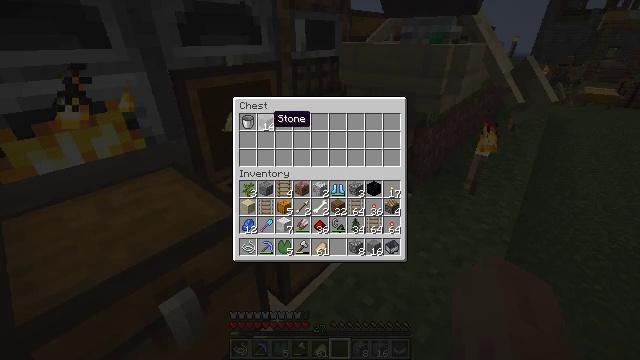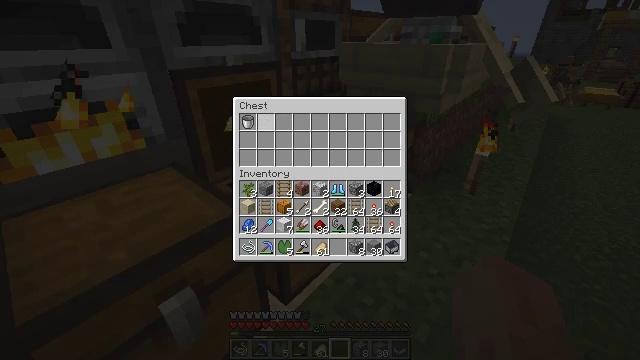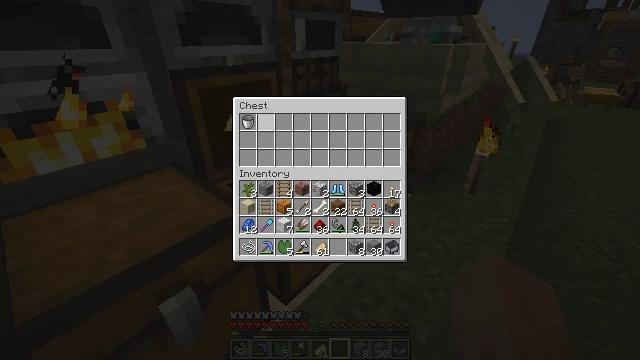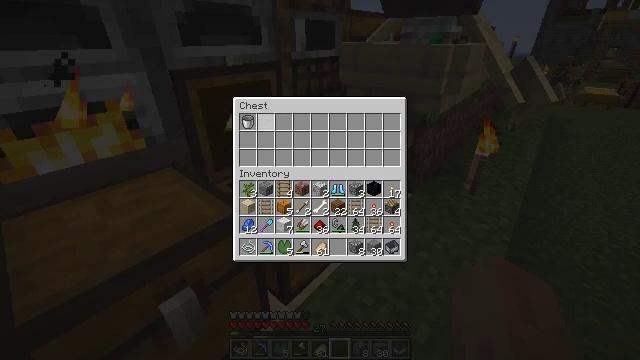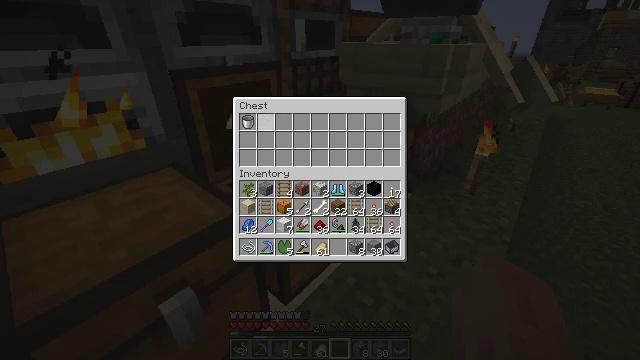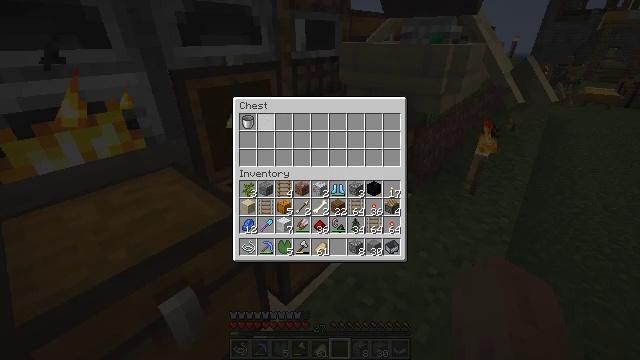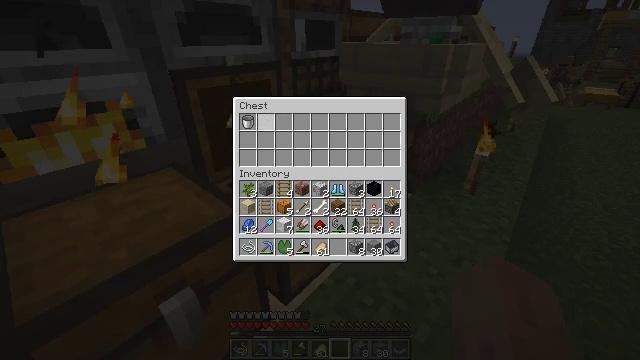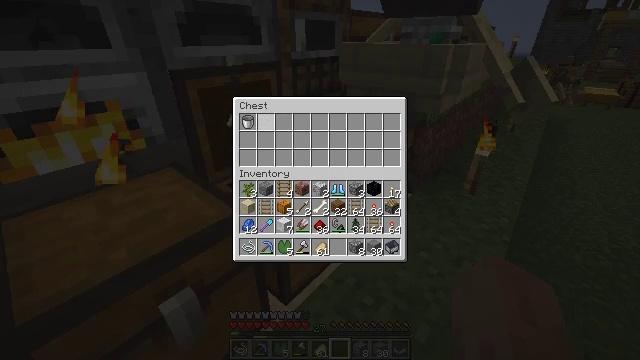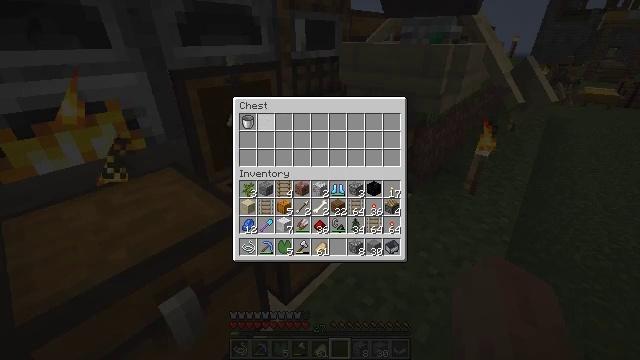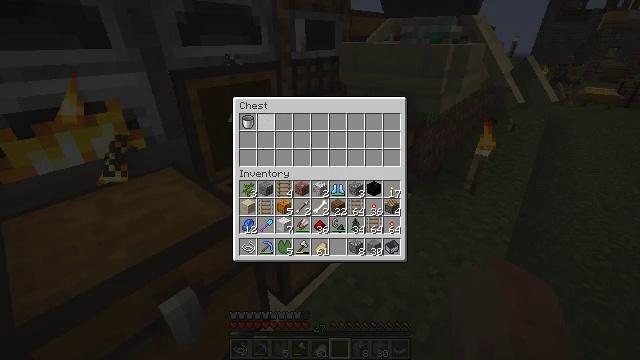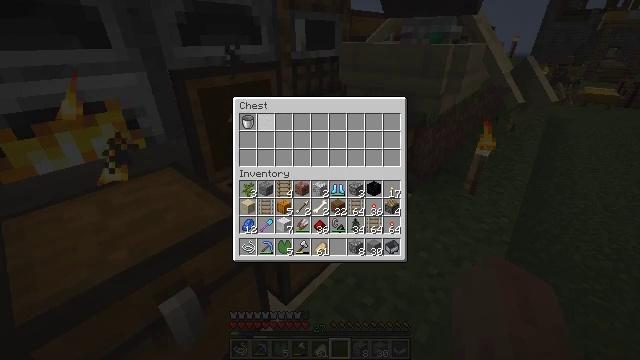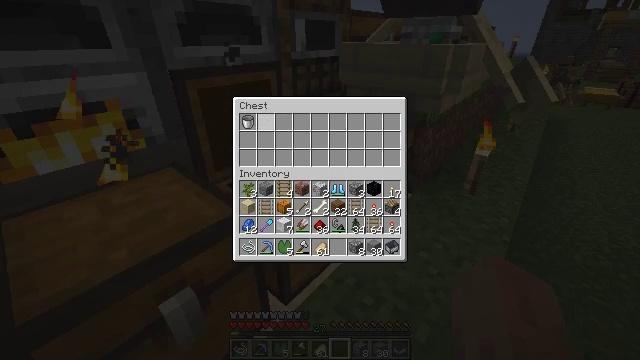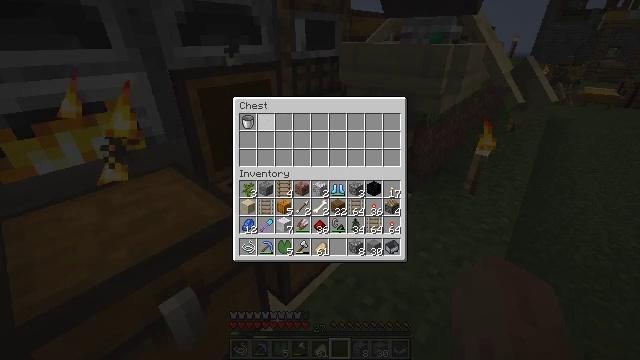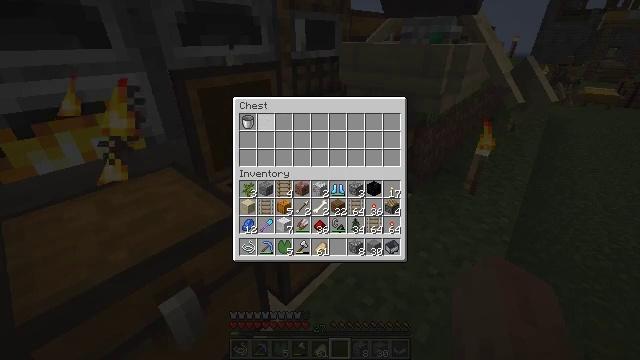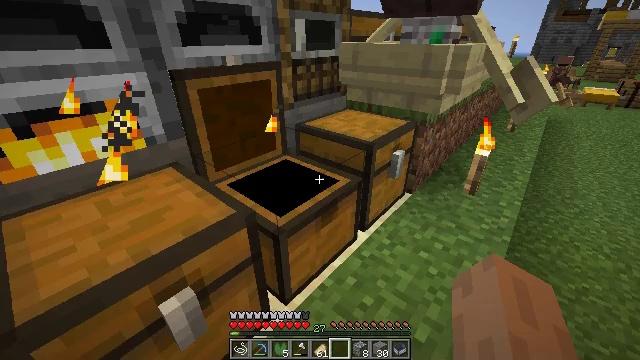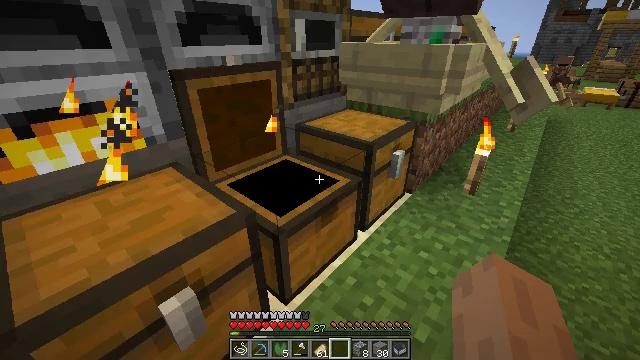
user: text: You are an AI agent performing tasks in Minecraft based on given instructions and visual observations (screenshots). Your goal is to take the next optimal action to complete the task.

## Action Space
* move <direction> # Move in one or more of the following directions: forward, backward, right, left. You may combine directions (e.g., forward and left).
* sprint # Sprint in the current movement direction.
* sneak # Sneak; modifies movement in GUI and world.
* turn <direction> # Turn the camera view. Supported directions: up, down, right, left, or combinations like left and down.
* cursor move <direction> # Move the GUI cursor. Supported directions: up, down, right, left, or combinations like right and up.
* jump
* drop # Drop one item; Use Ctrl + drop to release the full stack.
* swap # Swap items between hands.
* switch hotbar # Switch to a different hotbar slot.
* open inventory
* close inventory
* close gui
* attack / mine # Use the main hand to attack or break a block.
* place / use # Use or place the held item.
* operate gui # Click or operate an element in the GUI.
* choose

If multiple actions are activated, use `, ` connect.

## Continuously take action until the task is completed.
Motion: motion action
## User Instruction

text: Craft a repeater.
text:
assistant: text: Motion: sneak, operate gui
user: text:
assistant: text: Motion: sneak, operate gui
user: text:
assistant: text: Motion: sneak, operate gui
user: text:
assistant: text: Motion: sneak
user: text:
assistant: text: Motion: sneak
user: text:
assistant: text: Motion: sneak
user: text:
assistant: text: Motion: sneak
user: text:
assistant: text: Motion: sneak
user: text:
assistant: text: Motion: no_op
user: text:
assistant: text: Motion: no_op
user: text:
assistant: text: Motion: no_op
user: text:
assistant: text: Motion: no_op
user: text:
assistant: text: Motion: no_op
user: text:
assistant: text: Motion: no_op
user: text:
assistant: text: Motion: no_op
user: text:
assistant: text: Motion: no_op
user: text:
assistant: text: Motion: turn right
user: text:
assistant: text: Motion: turn right
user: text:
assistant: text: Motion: turn right and up
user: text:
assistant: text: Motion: turn right and up
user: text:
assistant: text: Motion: turn right and up
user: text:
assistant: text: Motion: turn right
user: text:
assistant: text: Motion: move forward
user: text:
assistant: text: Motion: move forward
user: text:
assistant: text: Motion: move forward
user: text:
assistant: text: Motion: move forward
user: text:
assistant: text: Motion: move forward, turn left
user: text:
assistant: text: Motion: move forward, sprint, turn left
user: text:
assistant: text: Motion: move forward, sprint, turn left
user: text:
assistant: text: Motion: move forward, sprint